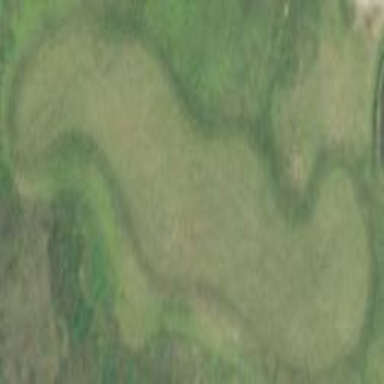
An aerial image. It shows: Lush grass fairway on golf course.